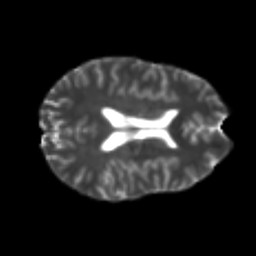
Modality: T2w
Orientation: axial
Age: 23
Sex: female
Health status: healthy
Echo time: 0.074 s